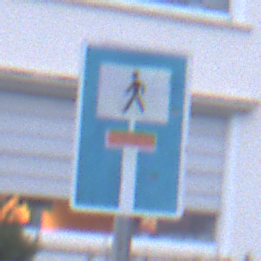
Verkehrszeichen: SackgasseFussgaengerDurchlaessig
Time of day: SunriseSunset
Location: Outdoor (Urban)
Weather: PartlyCloudy
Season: NotSpecified
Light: Natural